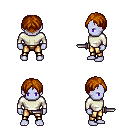
a pixel art fantasy rpg character, male body template, dark elf, purple skin, white long-sleeve shirt, gold greaves, brunette parted hairstyle, dagger, four views (front, back, left, right), 2x2 character sprite sheet, small pixel art, hard edges, no anti-aliasing